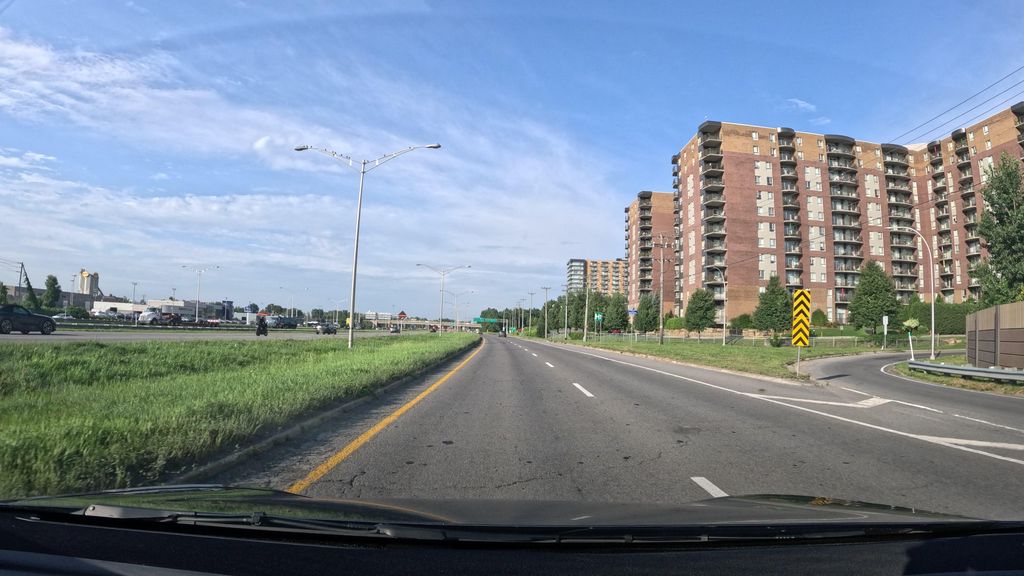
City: montreal